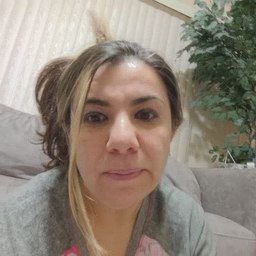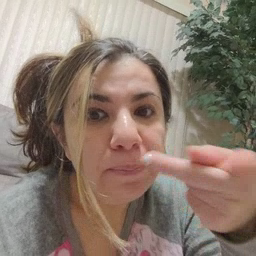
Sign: pizza